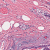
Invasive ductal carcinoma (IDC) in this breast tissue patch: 1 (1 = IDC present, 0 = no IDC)